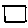
Label: square